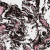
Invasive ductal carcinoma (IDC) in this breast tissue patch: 0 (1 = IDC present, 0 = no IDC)